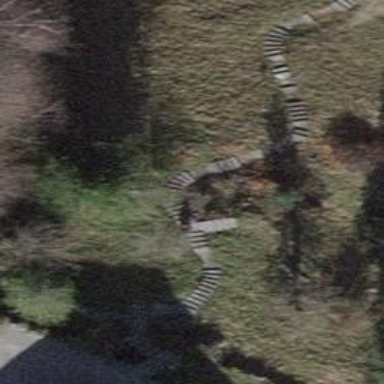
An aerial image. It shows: Set of steps on the road.